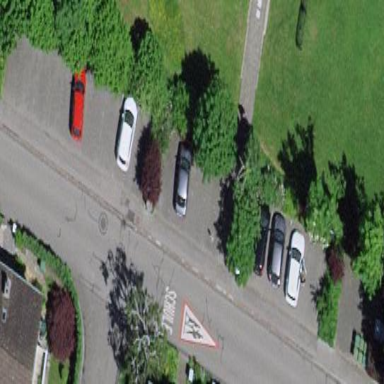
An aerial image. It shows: Street side parking area.